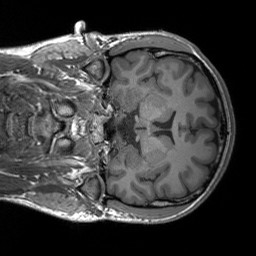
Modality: T1w
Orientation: coronal
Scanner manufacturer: siemens
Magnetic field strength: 3 T
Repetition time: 1.9 s
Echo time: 0.00252 s